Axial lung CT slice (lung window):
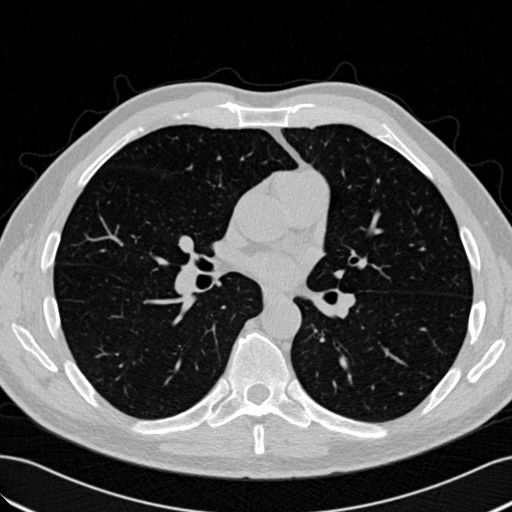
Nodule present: no